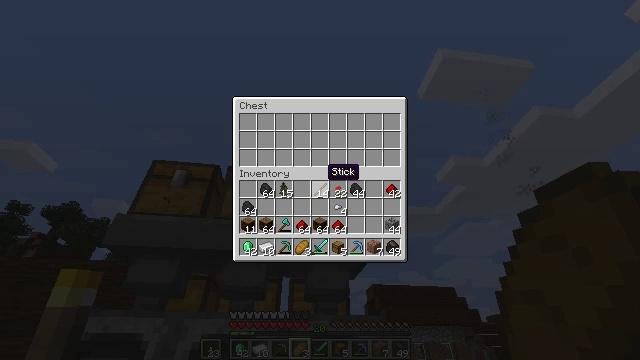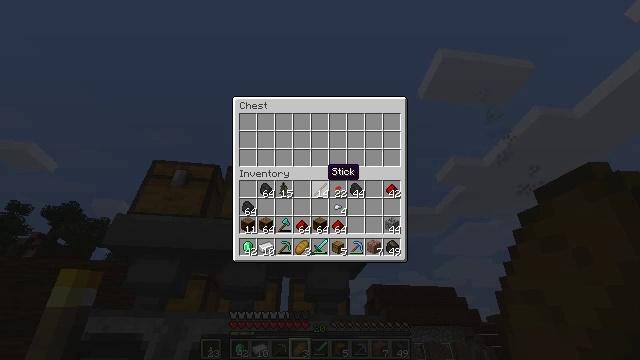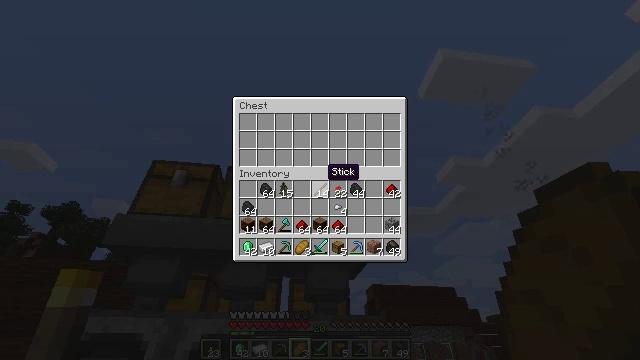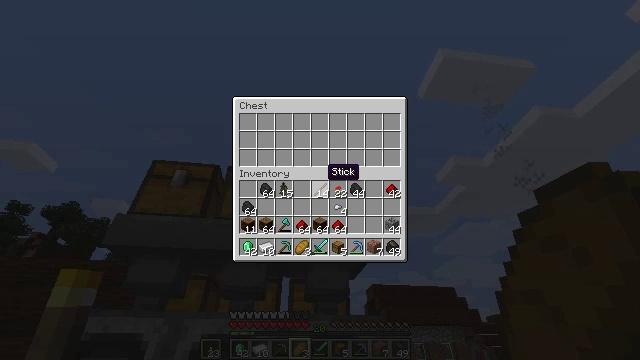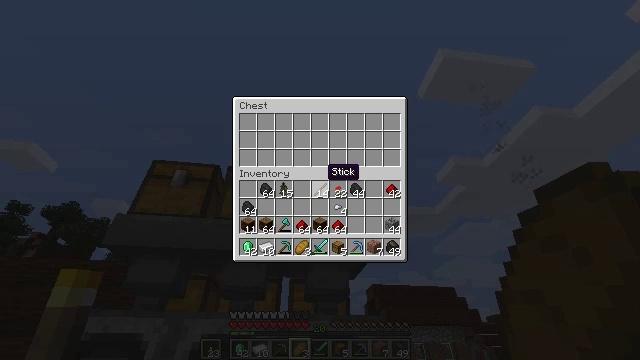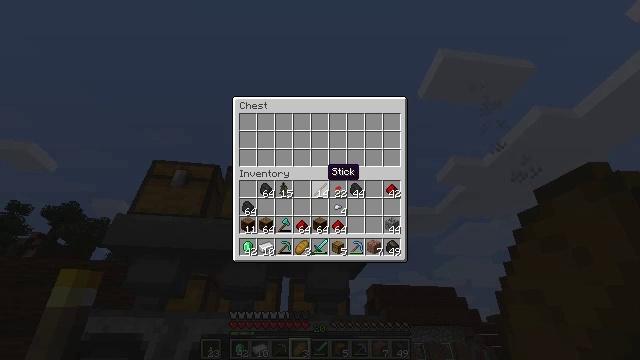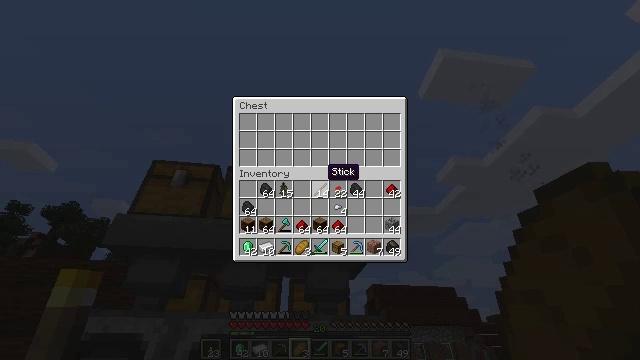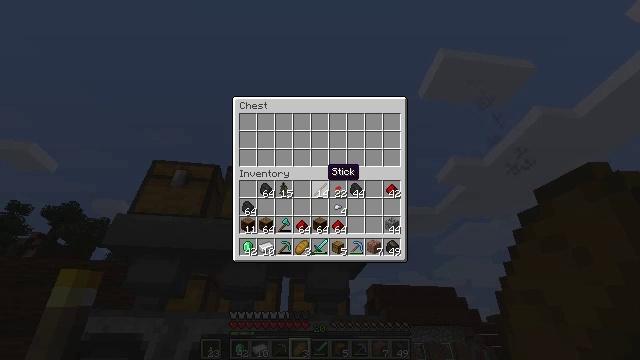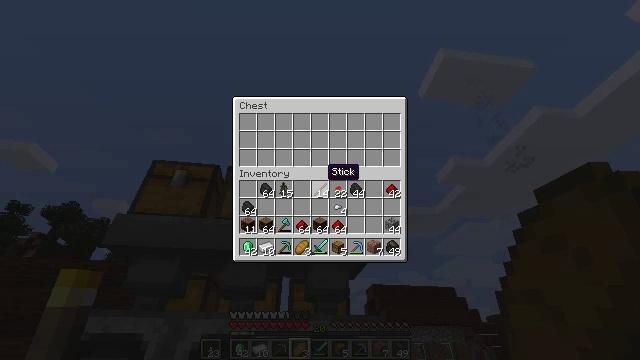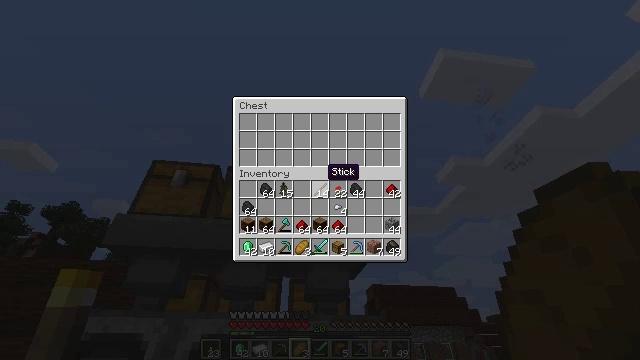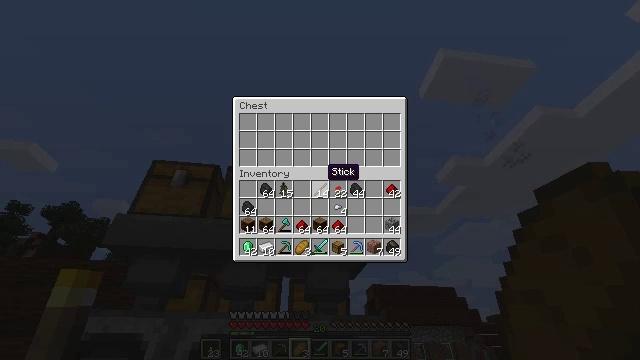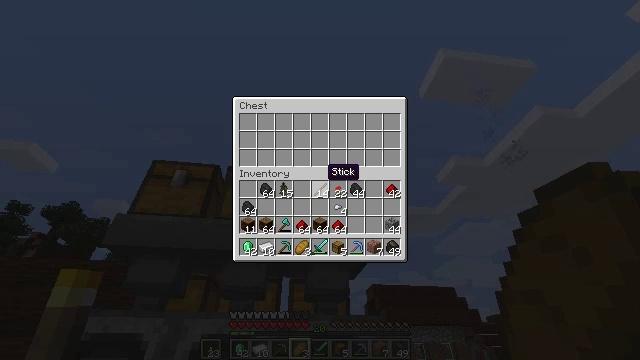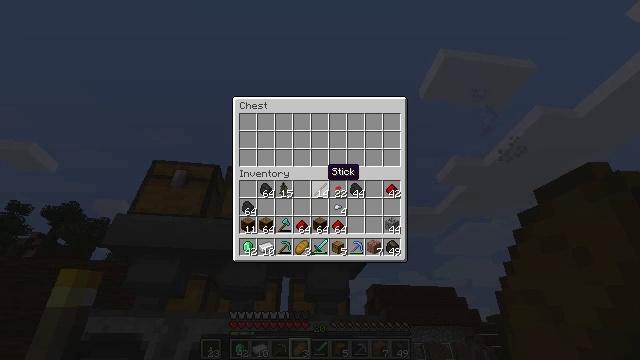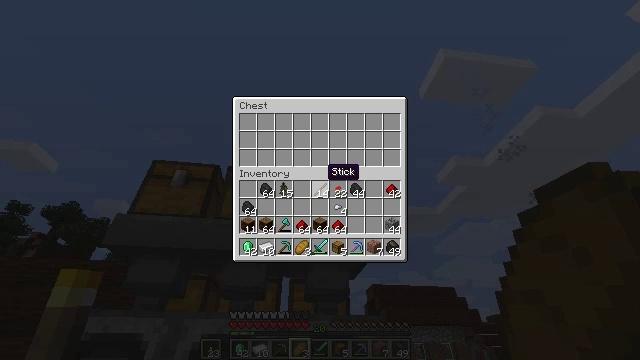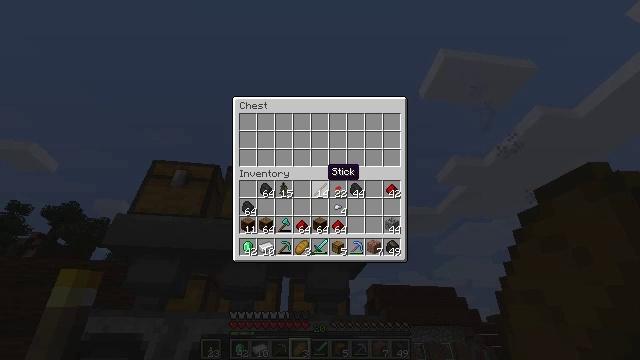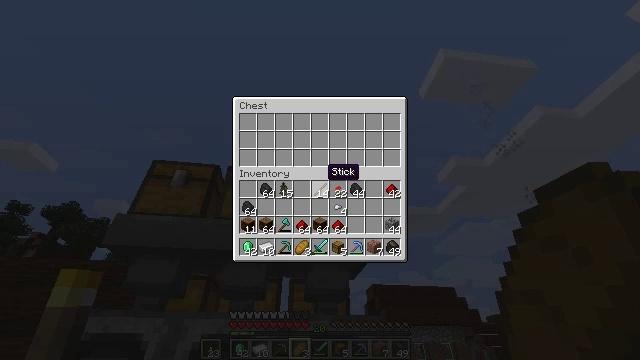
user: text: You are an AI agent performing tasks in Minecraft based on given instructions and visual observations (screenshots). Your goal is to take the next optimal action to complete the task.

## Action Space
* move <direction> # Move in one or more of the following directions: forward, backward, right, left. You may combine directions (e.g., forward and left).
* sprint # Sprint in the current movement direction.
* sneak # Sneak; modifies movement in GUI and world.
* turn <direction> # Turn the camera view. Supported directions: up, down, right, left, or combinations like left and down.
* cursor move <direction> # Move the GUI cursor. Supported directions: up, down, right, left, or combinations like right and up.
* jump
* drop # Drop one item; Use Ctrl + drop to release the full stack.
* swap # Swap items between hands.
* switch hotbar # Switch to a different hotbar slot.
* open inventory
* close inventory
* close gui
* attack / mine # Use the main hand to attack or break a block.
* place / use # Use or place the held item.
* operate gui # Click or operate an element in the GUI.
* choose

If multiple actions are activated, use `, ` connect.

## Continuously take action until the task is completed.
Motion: motion action
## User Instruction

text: Combine materials on the crafting table to make an emerald.
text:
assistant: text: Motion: no_op
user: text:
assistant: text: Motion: no_op
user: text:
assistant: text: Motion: no_op
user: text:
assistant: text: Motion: no_op
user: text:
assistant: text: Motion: no_op
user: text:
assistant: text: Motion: no_op
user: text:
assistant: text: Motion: no_op
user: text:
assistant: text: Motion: no_op
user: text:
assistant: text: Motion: no_op
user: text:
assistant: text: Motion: no_op
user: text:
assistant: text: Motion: no_op
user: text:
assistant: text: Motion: no_op
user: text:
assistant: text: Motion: no_op
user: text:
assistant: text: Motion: no_op
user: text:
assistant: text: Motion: no_op
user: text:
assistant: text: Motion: no_op
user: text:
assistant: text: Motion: no_op
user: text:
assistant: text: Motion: no_op
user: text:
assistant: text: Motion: no_op
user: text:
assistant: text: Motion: no_op
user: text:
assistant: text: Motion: no_op
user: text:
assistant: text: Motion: no_op
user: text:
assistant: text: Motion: no_op
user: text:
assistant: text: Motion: no_op
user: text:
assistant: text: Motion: no_op
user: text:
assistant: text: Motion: no_op
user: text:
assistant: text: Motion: no_op
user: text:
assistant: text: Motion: no_op
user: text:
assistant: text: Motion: no_op
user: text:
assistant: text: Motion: no_op